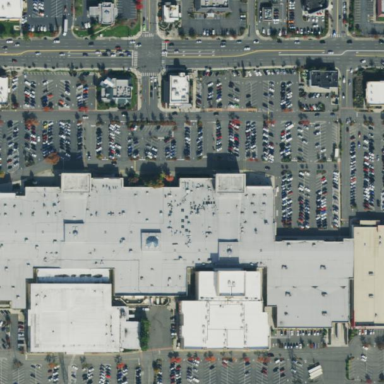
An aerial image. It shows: Retail building that serves as mall.